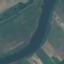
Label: River